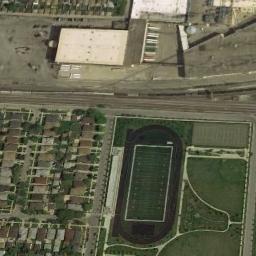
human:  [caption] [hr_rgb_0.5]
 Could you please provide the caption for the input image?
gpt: There are many buildings next to the ground track field .

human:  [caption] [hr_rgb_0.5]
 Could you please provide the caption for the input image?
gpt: There is an unfinished track and field .

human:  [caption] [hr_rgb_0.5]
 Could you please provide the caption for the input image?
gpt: The track and field is built on the lawn, Next to the residential area and the road .

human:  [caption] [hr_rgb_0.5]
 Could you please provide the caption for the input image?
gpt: The ground track field with a gridiron is between some houses arranged neatly and a lawn .

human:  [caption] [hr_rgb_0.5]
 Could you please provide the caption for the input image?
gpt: There are many buildings beside the ground track field with a black track .